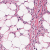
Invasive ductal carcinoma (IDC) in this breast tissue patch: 0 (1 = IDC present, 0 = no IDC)